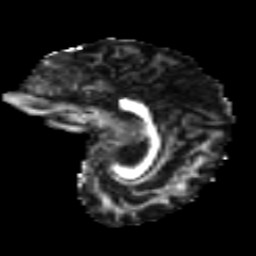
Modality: FA
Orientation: sagittal
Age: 15
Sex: female
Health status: ill
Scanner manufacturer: ge
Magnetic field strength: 3 T
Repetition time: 6.752 s
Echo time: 0.079 s